Question: Though this question has been asked several times, after trying many of the suggested solutions I'm still having problems getting Spring 3 to work with Hibernate (and Postgres). I always get an error of the type:
'''
org.hibernate.HibernateException: No Hibernate Session bound to thread, and configuration does not allow creation of non-transactional one here
'''
as soon as I make a call to 'sessionFactory.getCurrentSession()' in the UserDAO class which is called in the HomeController via
'''
User user = this.userService.retrieveUser((long) 1);
'''
I used a STS Template to create a basic Spring-MVC directory layout which looks like this:

Here is my servlet-context.xml:
'''
<?xml version="1.0" encoding="UTF-8"?>
<beans:beans xmlns="http://www.springframework.org/schema/mvc"
xmlns:xsi="http://www.w3.org/2001/XMLSchema-instance"
xmlns:beans="http://www.springframework.org/schema/beans"
xmlns:context="http://www.springframework.org/schema/context"
xmlns:tx="http://www.springframework.org/schema/tx"
xsi:schemaLocation="http://www.springframework.org/schema/mvc
http://www.springframework.org/schema/mvc/spring-mvc-3.0.xsd
http://www.springframework.org/schema/beans
http://www.springframework.org/schema/beans/spring-beans-3.0.xsd
http://www.springframework.org/schema/tx
http://www.springframework.org/schema/tx/spring-tx-3.0.xsd
http://www.springframework.org/schema/aop
http://www.springframework.org/schema/aop/spring-aop-3.0.xsd
http://www.springframework.org/schema/context
http://www.springframework.org/schema/context/spring-context-3.0.xsd">
<!-- DispatcherServlet Context: defines this servlet's request-processing infrastructure -->
<!-- Enables the Spring MVC @Controller programming model -->
<annotation-driven />
<!-- Handles HTTP GET requests for /resources/** by efficiently serving up static resources in the ${webappRoot}/resources directory -->
<resources mapping="/resources/**" location="/resources/" />
<!-- Resolves views selected for rendering by @Controllers to .jsp resources in the /WEB-INF/views directory -->
<beans:bean class="org.springframework.web.servlet.view.InternalResourceViewResolver">
<beans:property name="prefix" value="/WEB-INF/views/" />
<beans:property name="suffix" value=".jsp" />
</beans:bean>
<!-- Database connection -->
<beans:bean id="dataSource" class="org.apache.commons.dbcp.BasicDataSource" destroy-method="close">
<beans:property name="driverClassName" value="${jdbc.driverClassName}"/>
<beans:property name="url" value="${jdbc.url}"/>
<beans:property name="username" value="${jdbc.username}"/>
<beans:property name="password" value="${jdbc.password}"/>
</beans:bean>
<!-- Hibernate -->
<beans:bean id="SessionFactory" class="org.springframework.orm.hibernate3.LocalSessionFactoryBean">
<beans:property name="dataSource" ref="dataSource" />
<beans:property name="configLocation">
<beans:value>hibernate.cfg.xml</beans:value>
</beans:property>
<beans:property name="configurationClass">
<beans:value>org.hibernate.cfg.AnnotationConfiguration</beans:value>
</beans:property>
<beans:property name="hibernateProperties">
<beans:props>
<beans:prop key="hibernate.show_sql">true</beans:prop>
<beans:prop key="hibernate.hbm2ddl.auto">update</beans:prop>
<beans:prop key="hibernate.dialect">org.hibernate.dialect.PostgreSQLDialect</beans:prop>
</beans:props>
</beans:property>
</beans:bean>
<beans:bean id="transactionManager" class="org.springframework.orm.hibernate3.HibernateTransactionManager">
<beans:property name="sessionFactory" ref="SessionFactory"/>
</beans:bean>
<context:property-placeholder location="jdbc.properties"/>
<context:component-scan base-package="de.codemetrix.lokalit" />
<!-- Transaction management -->
<tx:annotation-driven />
'''
Here is my web.xml
'''
<?xml version="1.0" encoding="UTF-8"?>
<web-app version="2.5" xmlns="http://java.sun.com/xml/ns/javaee"
xmlns:xsi="http://www.w3.org/2001/XMLSchema-instance"
xsi:schemaLocation="http://java.sun.com/xml/ns/javaee http://java.sun.com/xml/ns/javaee/web-app_2_5.xsd">
<!-- The definition of the Root Spring Container shared by all Servlets and Filters -->
<context-param>
<param-name>contextConfigLocation</param-name>
<param-value>/WEB-INF/spring/root-context.xml</param-value>
</context-param>
<!-- Creates the Spring Container shared by all Servlets and Filters -->
<listener>
<listener-class>org.springframework.web.context.ContextLoaderListener</listener-class>
</listener>
<!-- Processes application requests -->
<servlet>
<servlet-name>appServlet</servlet-name>
<servlet-class>org.springframework.web.servlet.DispatcherServlet</servlet-class>
<init-param>
<param-name>contextConfigLocation</param-name>
<param-value>/WEB-INF/spring/appServlet/servlet-context.xml</param-value>
</init-param>
<load-on-startup>1</load-on-startup>
</servlet>
<servlet-mapping>
<servlet-name>appServlet</servlet-name>
<url-pattern>/</url-pattern>
</servlet-mapping>
'''
The root-context.xml does not contain any configurations.
Here is my UserService class:
'''
@Service
@Transactional
public class UserService {
@Autowired(required=true)
private UserDAO userDAO;
@Transactional
public User createUser(User user) {
return this.userDAO.persistOrMerge(user);
}
@Transactional(readOnly=true)
public User retrieveUser(Long id) {
return this.userDAO.findById(id);
}
'''
}
And here the hibernate based UserDAO:
'''
@Repository
public class UserDAO {
@Autowired(required=true)
private SessionFactory sessionFactory;
public User findById(Long id) {
return (User) this.sessionFactory.getCurrentSession().createQuery(
"from User user where user.id=?").setParameter(0, id)
.uniqueResult();
}
public User persistOrMerge(User user) {
return (User) this.sessionFactory.getCurrentSession().merge(user);
}
}
'''
The Error-Log is:
'''
17.07.2011 17:21:07 org.apache.catalina.core.StandardWrapperValve invoke
SCHWERWIEGEND: Servlet.service() for servlet [appServlet] in context with path
[/lokalit] threw exception [Request processing failed; nested exception is
org.hibernate.HibernateException: No Hibernate Session bound to thread, and
configuration does not allow creation of non-transactional one here] with root cause
org.hibernate.HibernateException: No Hibernate Session bound to thread, and
configuration does not allow creation of non-transactional one here
at
org.springframework.orm.hibernate3.SpringSessionContext.currentSession(SpringSessionContext.java:63)
at org.hibernate.impl.SessionFactoryImpl.getCurrentSession(SessionFactoryImpl.java:700)
at de.codemetrix.lokalit.model.database.hibernate.UserDAO.findById(UserDAO.java:18)
at de.codemetrix.lokalit.model.database.UserService.retrieveUser(UserService.java:24)
at de.codemetrix.lokalit.controller.HomeController.home(HomeController.java:52)
at sun.reflect.NativeMethodAccessorImpl.invoke0(Native Method)
at sun.reflect.NativeMethodAccessorImpl.invoke(NativeMethodAccessorImpl.java:57)
at sun.reflect.DelegatingMethodAccessorImpl.invoke(DelegatingMethodAccessorImpl.java:43)
at java.lang.reflect.Method.invoke(Method.java:616)
at org.springframework.web.bind.annotation.support.HandlerMethodInvoker.invokeHandlerMethod(HandlerMethodInvoker.java:176)
at org.springframework.web.servlet.mvc.annotation.AnnotationMethodHandlerAdapter.invokeHandlerMethod(AnnotationMethodHandlerAdapter.java:426)
at org.springframework.web.servlet.mvc.annotation.AnnotationMethodHandlerAdapter.handle(AnnotationMethodHandlerAdapter.java:414)
at org.springframework.web.servlet.DispatcherServlet.doDispatch(DispatcherServlet.java:790)
at org.springframework.web.servlet.DispatcherServlet.doService(DispatcherServlet.java:719)
at org.springframework.web.servlet.FrameworkServlet.processRequest(FrameworkServlet.java:644)
at org.springframework.web.servlet.FrameworkServlet.doGet(FrameworkServlet.java:549)
at javax.servlet.http.HttpServlet.service(HttpServlet.java:621)
at javax.servlet.http.HttpServlet.service(HttpServlet.java:722)
at org.apache.catalina.core.ApplicationFilterChain.internalDoFilter(ApplicationFilterChain.java:304)
at org.apache.catalina.core.ApplicationFilterChain.doFilter(ApplicationFilterChain.java:210)
at org.apache.catalina.core.StandardWrapperValve.invoke(StandardWrapperValve.java:240)
at org.apache.catalina.core.StandardContextValve.invoke(StandardContextValve.java:164)
at org.apache.catalina.authenticator.AuthenticatorBase.invoke(AuthenticatorBase.java:462)
at org.apache.catalina.core.StandardHostValve.invoke(StandardHostValve.java:164)
at org.apache.catalina.valves.ErrorReportValve.invoke(ErrorReportValve.java:100)
at org.apache.catalina.valves.AccessLogValve.invoke(AccessLogValve.java:562)
at org.apache.catalina.core.StandardEngineValve.invoke(StandardEngineValve.java:118)
at com.springsource.insight.collection.tcserver.request.HttpRequestOperationCollectionValve.invoke(HttpRequestOperationCollectionValve.java:84)
at org.apache.catalina.connector.CoyoteAdapter.service(CoyoteAdapter.java:395)
at org.apache.coyote.http11.Http11Processor.process(Http11Processor.java:250)
at org.apache.coyote.http11.Http11Protocol$Http11ConnectionHandler.process(Http11Protocol.java:188)
at org.apache.coyote.http11.Http11Protocol$Http11ConnectionHandler.process(Http11Protocol.java:166)
at org.apache.tomcat.util.net.JIoEndpoint$SocketProcessor.run(JIoEndpoint.java:302)
at java.util.concurrent.ThreadPoolExecutor.runWorker(ThreadPoolExecutor.java:1110)
at java.util.concurrent.ThreadPoolExecutor$Worker.run(ThreadPoolExecutor.java:603)
at java.lang.Thread.run(Thread.java:679)
'''
I think it might have to do with '<tx:annotation-driven/>' not recognizing the model classes and such ignoring the the '@Transactional' annotations but I'm not sure about that and I don't know where to put '<tx:annotation-driven/>' to find those classes.
Any help with this configuration would greatly be appreciated! Thanks in advance!
EDIT: Here is the HomeController file:
'''
@Controller
public class HomeController {
private static final Logger logger = LoggerFactory.getLogger(HomeController.class);
private UserService userService;
@Autowired
public void setUserService(UserService userService){
this.userService = userService;
}
/**
* Simply selects the home view to render by returning its name.
*/
@RequestMapping(value = "/", method = RequestMethod.GET)
public String home(Locale locale, Model model) {
logger.info("Welcome home! the client locale is "+ locale.toString());
User user = this.userService.retrieveUser((long) 1);
logger.info("Tried to retrieve User with ID 1: " + user.getSurname());
return "home";
}
}
'''
Michael H.
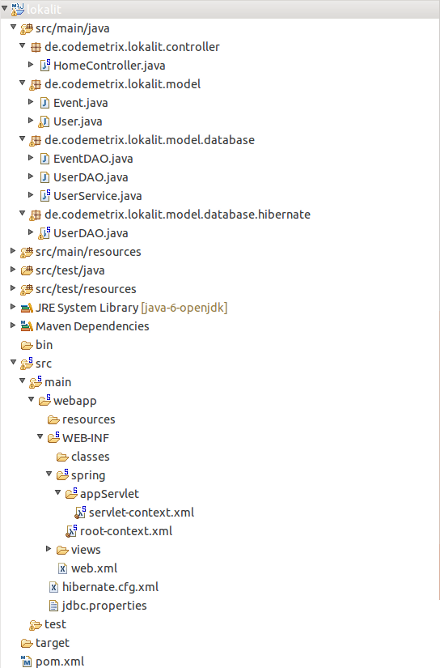
Answer: I finally think I got what I wanted: Automatic transaction management. After reading about Springs Declarative Transaction Management and adding an AOP Proxy, I got it working. I added the following code to my servlet-context.xml and everything went fine:
'''
<tx:advice id="txAdvice" transaction-manager="transactionManager">
<!-- the transactional semantics... -->
<tx:attributes>
<!-- all methods starting with 'get' are read-only -->
<tx:method name="get*" read-only="true"/>
<!-- other methods use the default transaction settings (see below) -->
<tx:method name="*"/>
</tx:attributes>
</tx:advice>
<!-- ensure that the above transactional advice runs for any execution
of an operation defined by the FooService interface -->
<aop:config>
<aop:pointcut id="UserServiceOperation" expression="execution(* de.codemetrix.lokalit.model.database.UserService.*(..))"/>
<aop:advisor advice-ref="txAdvice" pointcut-ref="UserServiceOperation"/>
</aop:config>
'''
Probably it needs some finetuning but for now it works!
@Ryan: Thanks for pointing me to transaction management!